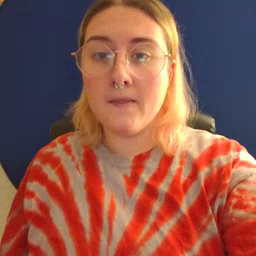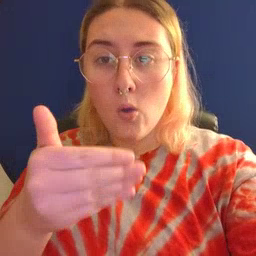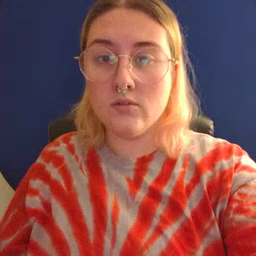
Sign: close